Field crop: maize
Growth stage: 2
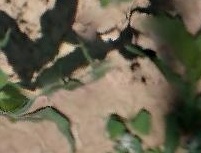
Species: maize